Question: What is the measurement shown in the image?
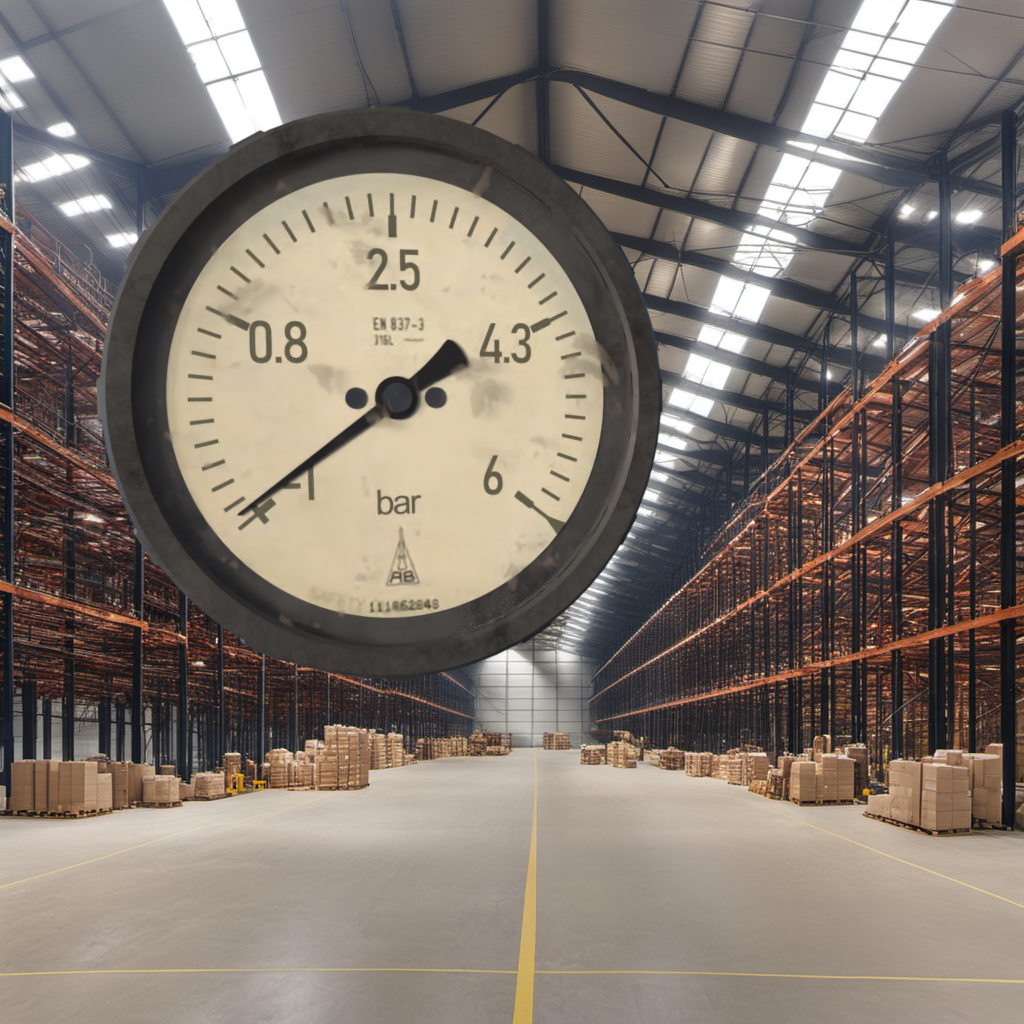
Answer: The result is -0.91
Question: What is the reading range of this measurement?
Answer: The range is from -1 to 6
Question: What is the minimum and maximum value range of the measurement in the image?
Answer: The minimum value is -1 and the maximum value is 6